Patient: sex M, age 72
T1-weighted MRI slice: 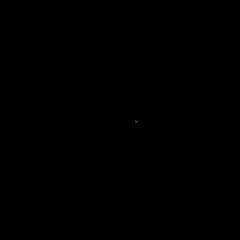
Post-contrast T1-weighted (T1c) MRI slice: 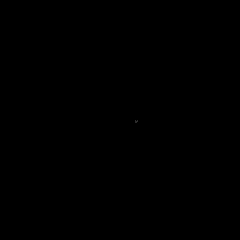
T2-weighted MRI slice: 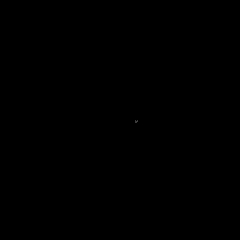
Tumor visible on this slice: no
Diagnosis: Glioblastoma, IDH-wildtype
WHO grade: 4